Question: I want to download a group o files and reporting the progress using <URL> but when i run it loops and display incorrect index of the array.
That's the code of the task<URL>:
'''
{
title: 'Downloading...',
task: (ctx) => rx.Observable.create((observer) => {
const count = ctx.photos.length;
const urls = ctx.photos.map((photo) => photo.urls.raw)
urls.forEach(async (url, index) => {
let data = await download(url);
if ( index !== count - 1 ) {
observer.next(index);
} else {
observer.complete()
}
})
})
}
'''
That's the result (is not the exact same function, but the problem is the same)

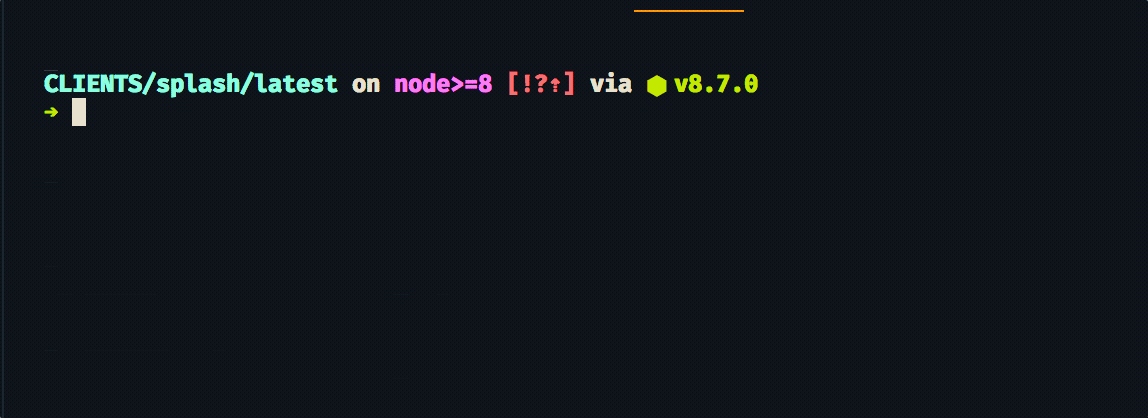
Answer: '.forEach' will run synchronously even though the callback to it is using 'async'/'await'. To be honest I think this is a better approach since it allows multiple downloads to happen at once and you don't have to depend on the order of the downloads. If you want this to display in order you can just maintain your own counter:
'''
let downloadedCount = 0;
urls.forEach(async (url, index) => {
let data = await download(url);
if ( index !== count - 1 ) {
observer.next(++downloadedCount);
} else {
observer.complete()
}
})
'''